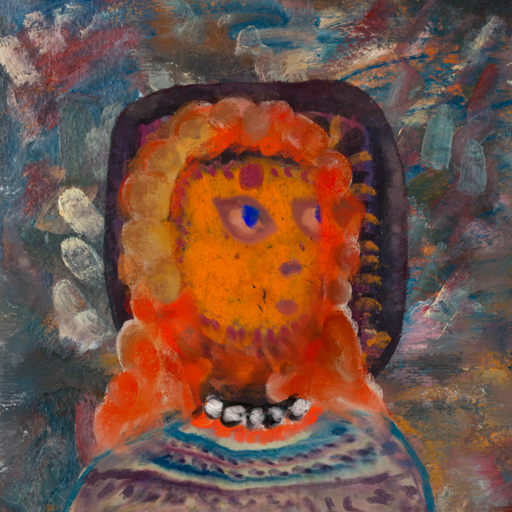
Background: Boggyland, Head And Neck Side: Doll_w_Hair, Face Side: Mother_And_Son_Mother, Bust: HillGirl, Hair Side: Rupkatha, Head Accessory: Blank, Second Necklace: Blank, Necklace: An_Impression, Baby: Blank